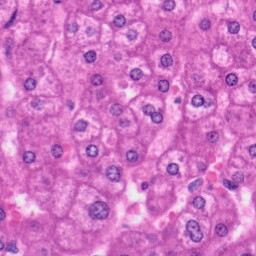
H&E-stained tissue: Liver